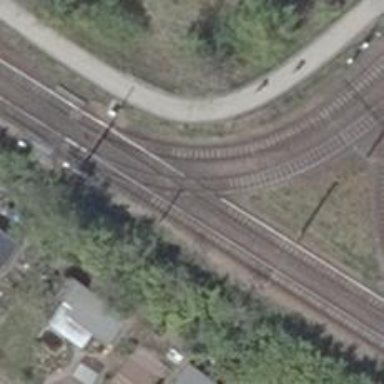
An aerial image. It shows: Railway crossing.